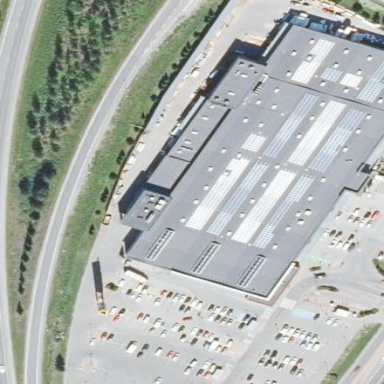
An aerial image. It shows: Retail building that is part of mall.